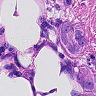
Metastatic tissue present: yes